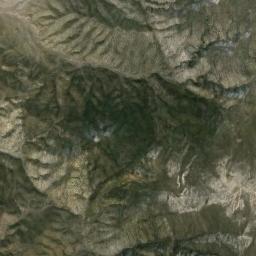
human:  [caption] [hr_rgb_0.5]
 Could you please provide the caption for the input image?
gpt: The folded mountain consists of some ridges and valleys of different sizes .

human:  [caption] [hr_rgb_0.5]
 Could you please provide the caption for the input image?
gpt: The mountains are winding and undulating .

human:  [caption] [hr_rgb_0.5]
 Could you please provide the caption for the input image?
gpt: The mountain is full of green plants with lines of bare land .

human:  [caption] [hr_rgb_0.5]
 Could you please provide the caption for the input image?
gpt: This mountain is completely covered by vegetation .

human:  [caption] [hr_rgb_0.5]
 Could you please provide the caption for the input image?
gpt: There are some ridges and green land on the mountain .